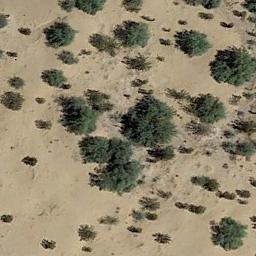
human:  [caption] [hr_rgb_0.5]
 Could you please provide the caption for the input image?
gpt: Chaparral is distributed cluster by cluster on the sand .

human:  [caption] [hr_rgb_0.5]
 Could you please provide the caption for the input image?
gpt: Some chaparrals of different sizes grow in the desert .

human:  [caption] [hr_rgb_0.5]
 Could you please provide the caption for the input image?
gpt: The chaparral is on the yellow desert .

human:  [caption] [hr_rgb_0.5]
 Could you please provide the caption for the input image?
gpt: There are two trees in this desert .

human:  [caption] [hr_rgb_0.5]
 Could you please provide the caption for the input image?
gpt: The chaparral is denser above than below .